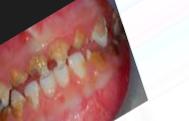
Condition: Caries